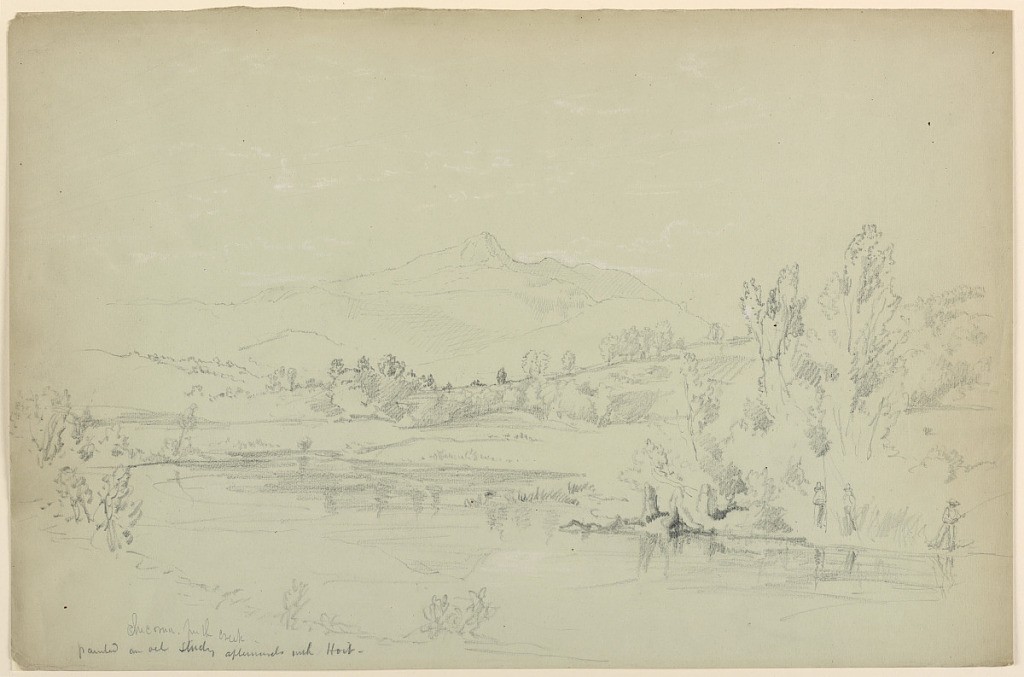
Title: Mount Chocorua, From the Creek
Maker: Daniel Huntington, American, 1816–1906
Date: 1855–65
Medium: Graphite, white crayon on pale green paper
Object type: Drawing
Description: Figures at lower right fishing from bank, stream in foreground, moving back to left. Mount Chocorua in distance, center.